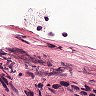
Metastatic tissue present: yes